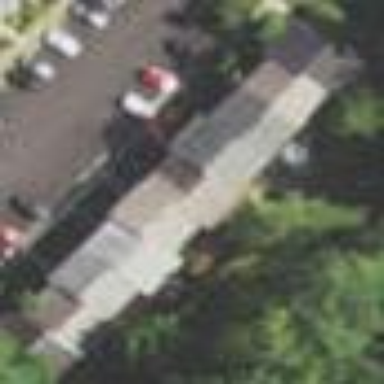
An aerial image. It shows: Terrace building.